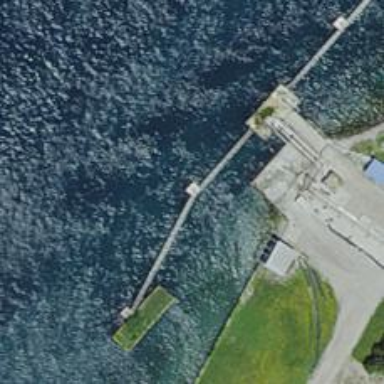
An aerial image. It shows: Pier with mooring facilities.